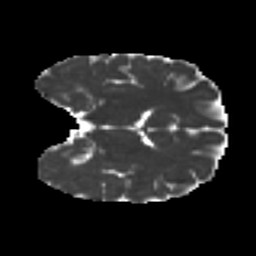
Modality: MD
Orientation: coronal
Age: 30
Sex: male
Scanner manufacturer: ge
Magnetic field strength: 3 T
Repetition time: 7.8 s
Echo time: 0.0609 s